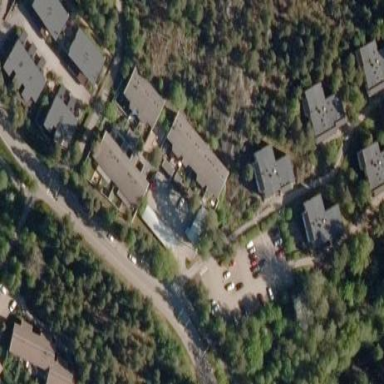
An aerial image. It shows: Residential area with apartments.